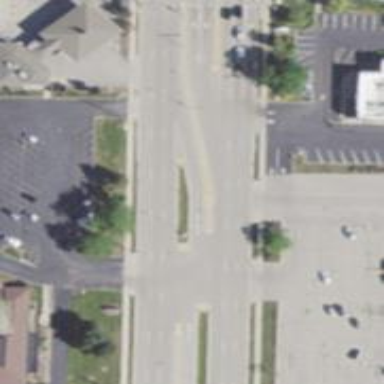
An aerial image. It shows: Asphalt road at the secondary link level.